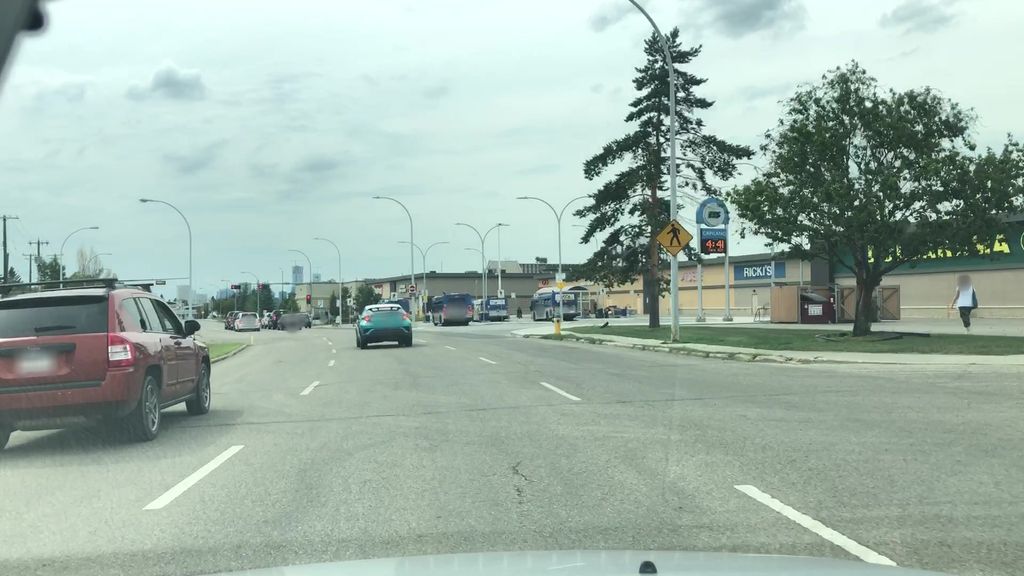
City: edmonton